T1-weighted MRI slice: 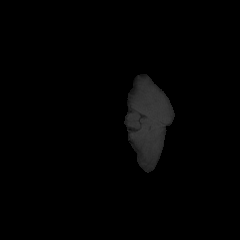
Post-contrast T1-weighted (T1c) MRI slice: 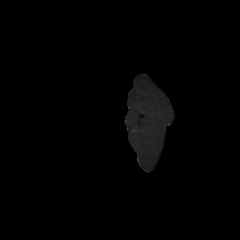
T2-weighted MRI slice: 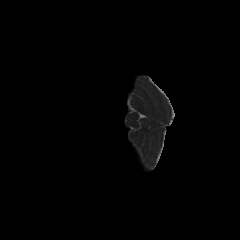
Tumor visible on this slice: no